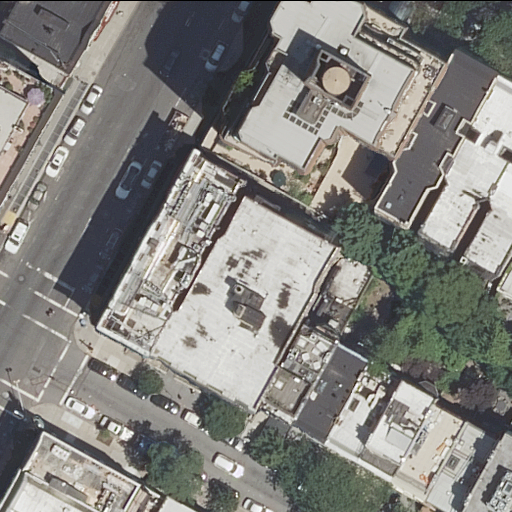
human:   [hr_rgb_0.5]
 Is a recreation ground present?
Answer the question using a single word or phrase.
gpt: no

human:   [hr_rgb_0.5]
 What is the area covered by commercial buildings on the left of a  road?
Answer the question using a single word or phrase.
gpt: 0m2

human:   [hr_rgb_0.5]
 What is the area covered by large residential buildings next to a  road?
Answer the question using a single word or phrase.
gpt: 2782m2

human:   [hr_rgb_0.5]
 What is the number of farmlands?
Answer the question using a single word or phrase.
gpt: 0

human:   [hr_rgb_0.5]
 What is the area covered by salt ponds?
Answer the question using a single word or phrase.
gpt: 0m2

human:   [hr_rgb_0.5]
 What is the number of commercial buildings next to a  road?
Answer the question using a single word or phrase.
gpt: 0

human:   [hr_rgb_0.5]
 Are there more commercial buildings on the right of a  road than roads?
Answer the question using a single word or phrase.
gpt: no

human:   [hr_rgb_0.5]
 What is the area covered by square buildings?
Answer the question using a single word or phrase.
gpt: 0m2

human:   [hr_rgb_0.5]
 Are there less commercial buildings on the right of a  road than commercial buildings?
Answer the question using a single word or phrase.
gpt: no

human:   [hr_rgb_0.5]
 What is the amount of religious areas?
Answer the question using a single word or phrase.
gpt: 0

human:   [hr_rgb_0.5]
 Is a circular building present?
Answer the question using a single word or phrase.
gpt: no

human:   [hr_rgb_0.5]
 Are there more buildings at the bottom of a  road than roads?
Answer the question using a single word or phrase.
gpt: yes

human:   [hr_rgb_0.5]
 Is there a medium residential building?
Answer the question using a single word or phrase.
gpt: yes

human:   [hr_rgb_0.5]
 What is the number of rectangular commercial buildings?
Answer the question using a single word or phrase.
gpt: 0

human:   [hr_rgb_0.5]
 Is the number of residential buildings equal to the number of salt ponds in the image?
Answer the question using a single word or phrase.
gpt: no

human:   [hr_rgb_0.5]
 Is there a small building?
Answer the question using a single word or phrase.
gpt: yes

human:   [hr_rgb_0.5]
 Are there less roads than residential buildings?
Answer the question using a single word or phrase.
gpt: yes

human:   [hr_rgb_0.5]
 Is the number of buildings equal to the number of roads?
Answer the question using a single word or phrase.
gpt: no

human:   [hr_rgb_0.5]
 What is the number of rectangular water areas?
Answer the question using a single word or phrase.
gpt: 0

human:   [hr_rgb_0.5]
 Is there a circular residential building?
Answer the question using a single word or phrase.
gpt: no

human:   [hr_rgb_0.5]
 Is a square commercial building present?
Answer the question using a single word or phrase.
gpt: no

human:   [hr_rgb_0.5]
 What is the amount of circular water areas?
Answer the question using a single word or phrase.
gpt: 0

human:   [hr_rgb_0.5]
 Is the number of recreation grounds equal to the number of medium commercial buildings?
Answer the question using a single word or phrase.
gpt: yes

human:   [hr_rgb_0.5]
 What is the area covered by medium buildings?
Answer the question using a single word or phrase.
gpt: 2178m2

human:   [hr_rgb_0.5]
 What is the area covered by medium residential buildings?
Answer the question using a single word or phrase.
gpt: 2178m2

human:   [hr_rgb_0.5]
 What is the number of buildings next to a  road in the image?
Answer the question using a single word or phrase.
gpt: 19

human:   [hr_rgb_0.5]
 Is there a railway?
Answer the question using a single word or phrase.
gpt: no

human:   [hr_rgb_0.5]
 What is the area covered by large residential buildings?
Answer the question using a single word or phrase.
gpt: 2782m2

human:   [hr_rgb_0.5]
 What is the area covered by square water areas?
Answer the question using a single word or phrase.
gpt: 0m2

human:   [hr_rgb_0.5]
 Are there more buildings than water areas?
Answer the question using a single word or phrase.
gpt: yes

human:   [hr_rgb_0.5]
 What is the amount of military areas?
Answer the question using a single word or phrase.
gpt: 0

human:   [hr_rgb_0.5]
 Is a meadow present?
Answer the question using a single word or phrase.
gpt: no

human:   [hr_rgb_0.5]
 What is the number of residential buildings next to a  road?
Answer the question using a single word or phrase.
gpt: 19

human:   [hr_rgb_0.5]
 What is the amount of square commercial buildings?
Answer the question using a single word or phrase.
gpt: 0

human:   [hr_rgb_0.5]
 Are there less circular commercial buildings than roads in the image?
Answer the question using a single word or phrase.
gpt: yes

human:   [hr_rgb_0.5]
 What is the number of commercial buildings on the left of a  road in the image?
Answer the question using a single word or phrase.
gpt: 0